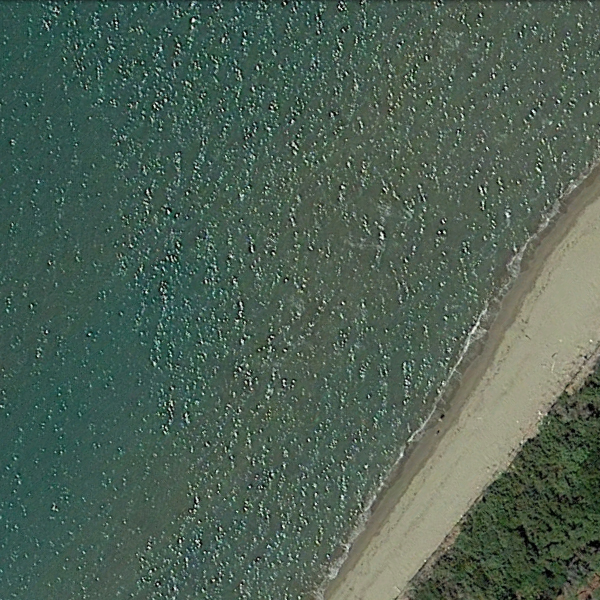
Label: Beach